Question: I want to create a circle overlay in google map .How can i do this.
'''
map = new google.maps.Map(document.getElementById('map'), options);
var circle = new google.maps.Circle({
center: centerPosition,
map: map,
fillColor: '#0000FF',
fillOpacity: 0.5,
strokeColor: '#0000FF',
strokeOpacity: 1.0,
strokeWeight: 2,
draggable:true
});
'''
I will share fiddle for this. <URL>
I need a circle with text as shown below
Text also should move when it is dragging.Can anyone please help on this
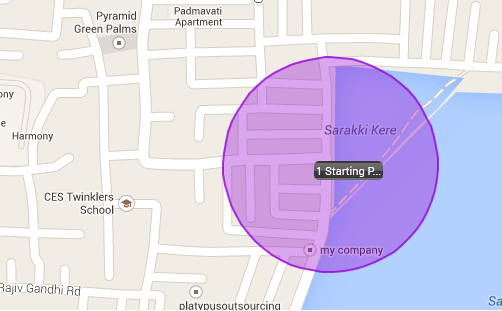
Answer: Here is something that should get you started:
<URL>
Using <URL> to create a text box in the center of the circle and adding a circle center_changed listener to update the position of the box.
'''
google.maps.event.addListener(circle, 'center_changed', function () {
label.setPosition(circle.getCenter());
});
'''
I hope it helps!
Cheers.
: You can change the appearance of the box with CSS. Also, removing the option 'pane: "mapPane"' seems to put it above the circle. Here is something that looks a little bit more like your example: <URL>
: Previously linked fiddle used external Infobox link that was since removed. Updated fiddle, links to Infobox on GitHub:
<URL>